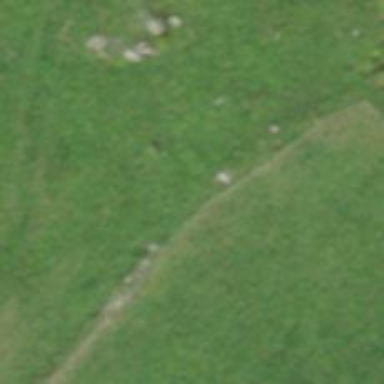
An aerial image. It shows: Wall made of dry stone.